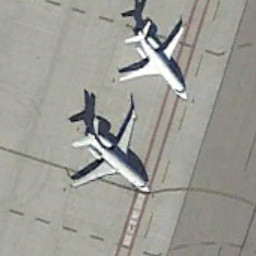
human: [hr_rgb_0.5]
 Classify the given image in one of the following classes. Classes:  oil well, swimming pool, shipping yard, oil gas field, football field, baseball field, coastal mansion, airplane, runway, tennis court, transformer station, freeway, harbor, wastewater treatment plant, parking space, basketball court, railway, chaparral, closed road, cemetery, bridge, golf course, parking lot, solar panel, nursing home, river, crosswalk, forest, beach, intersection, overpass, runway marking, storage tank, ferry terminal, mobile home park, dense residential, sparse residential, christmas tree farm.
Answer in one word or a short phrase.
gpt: airplane